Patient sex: M
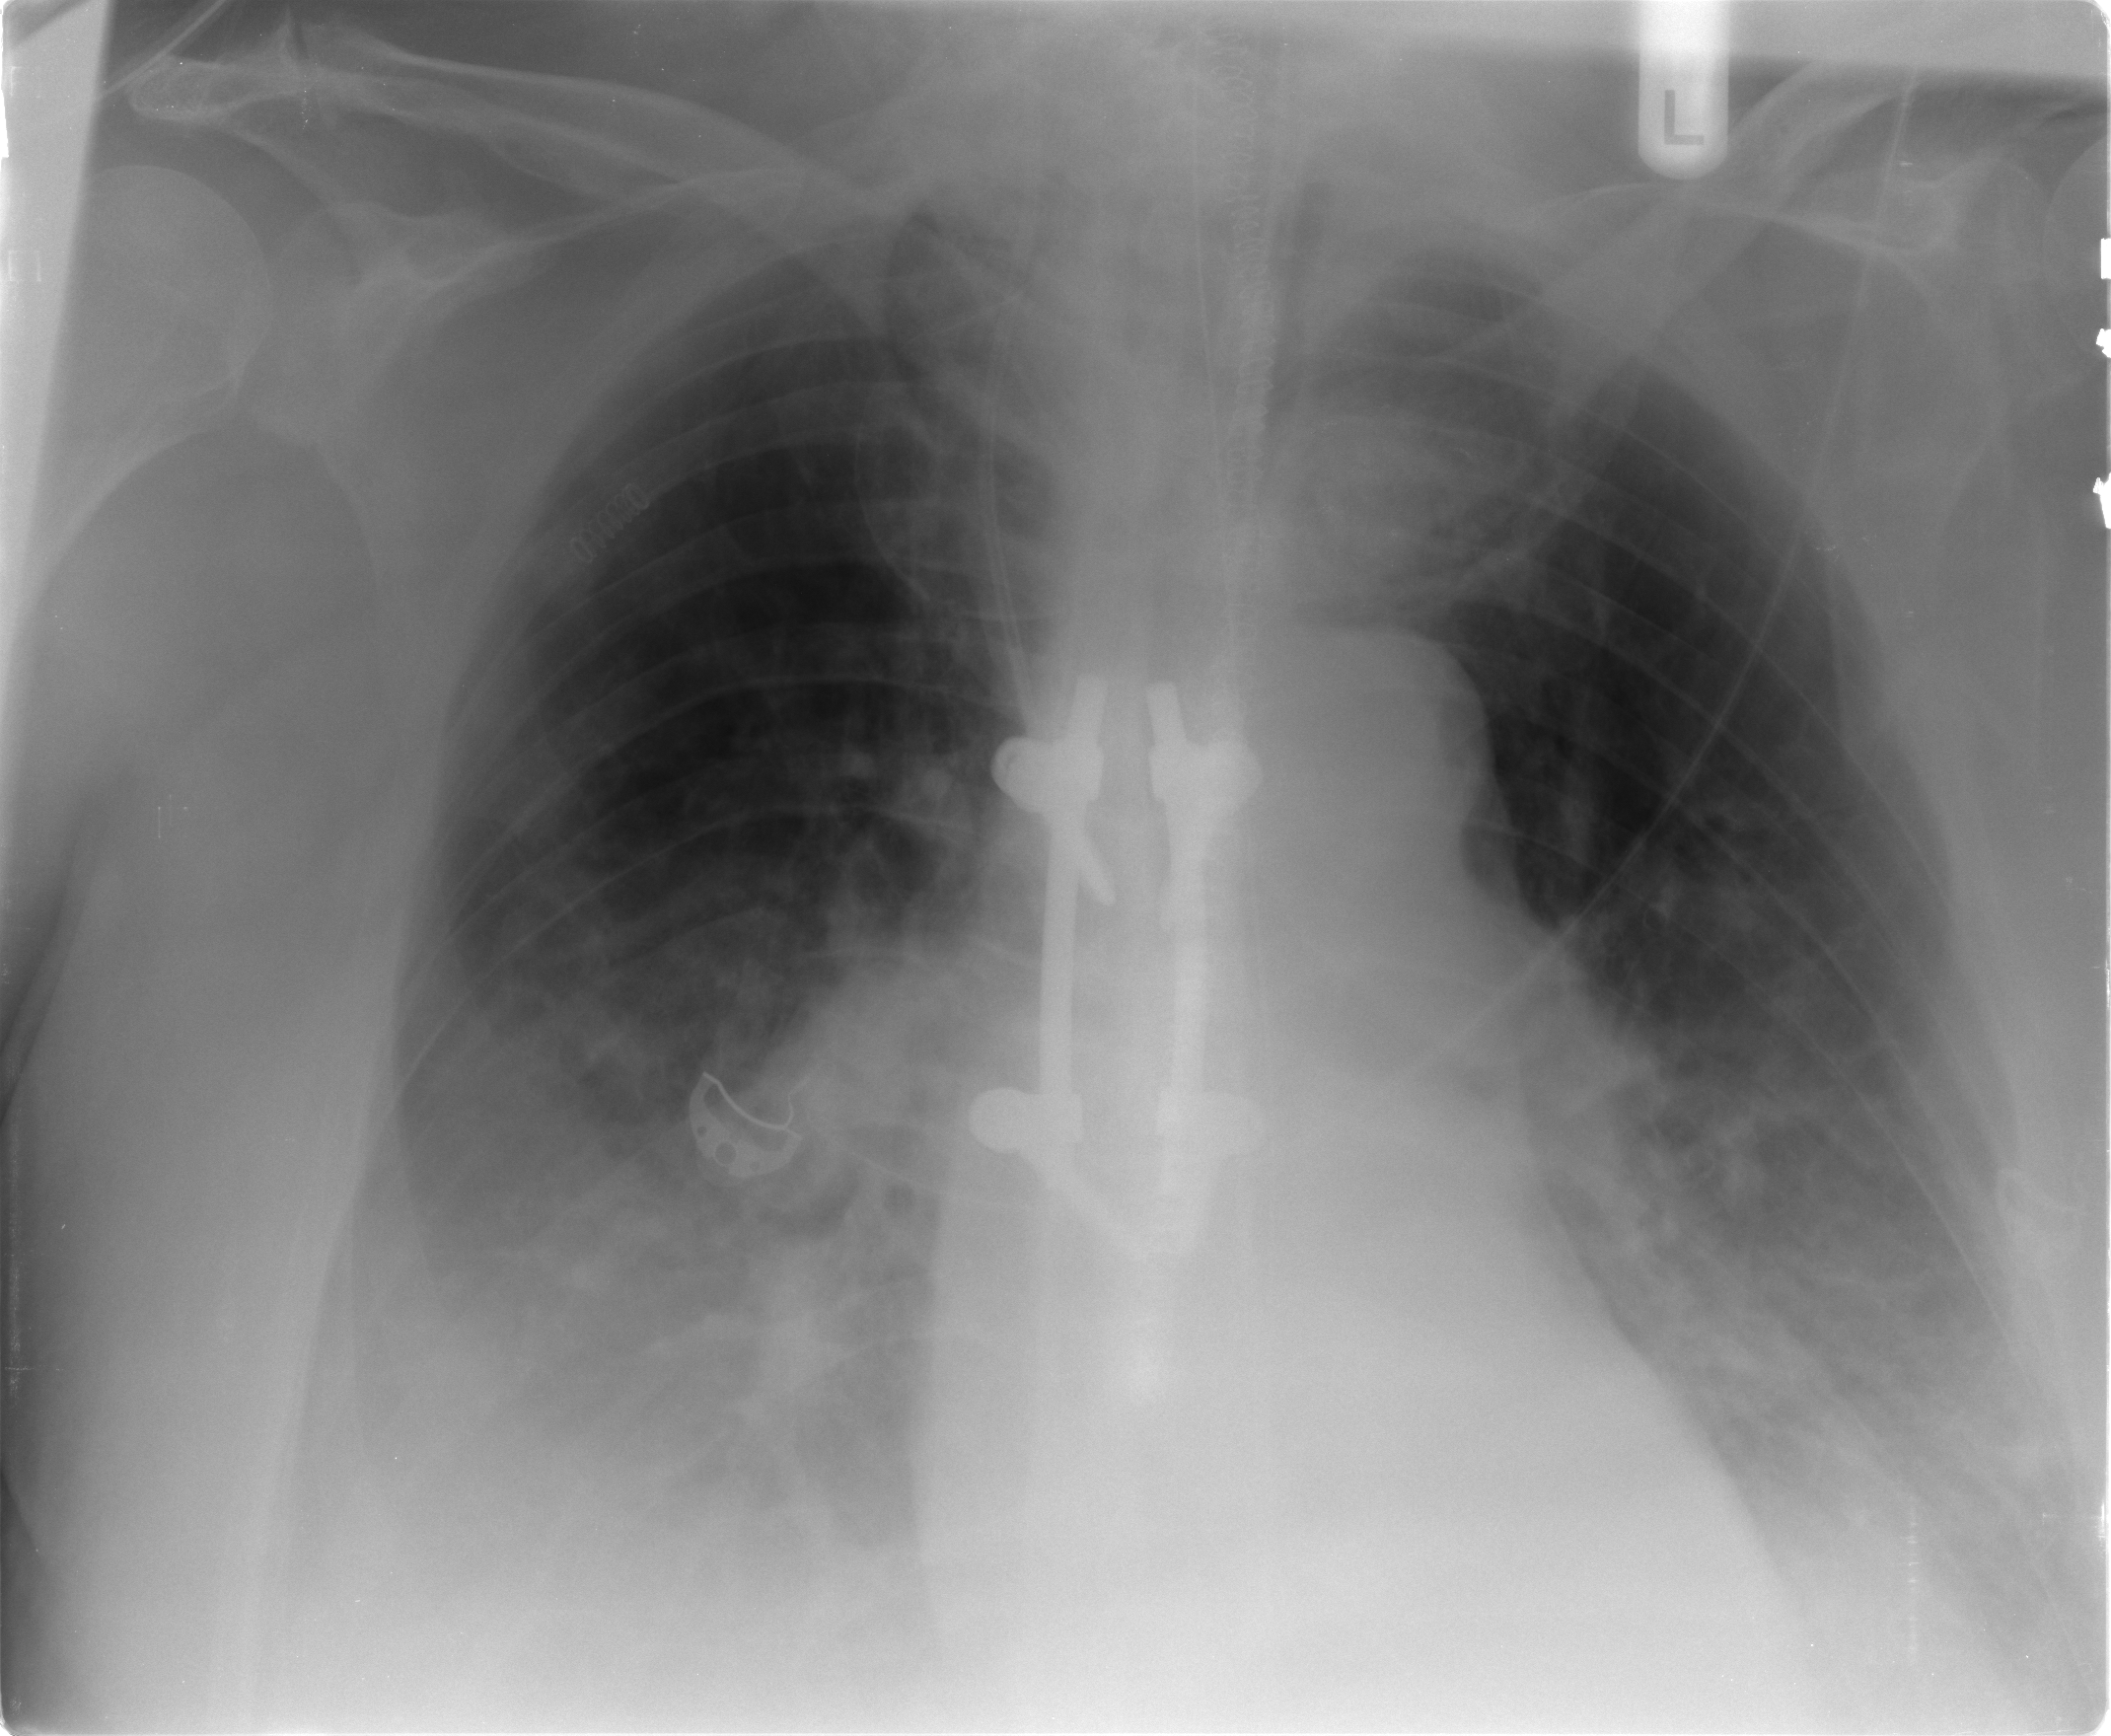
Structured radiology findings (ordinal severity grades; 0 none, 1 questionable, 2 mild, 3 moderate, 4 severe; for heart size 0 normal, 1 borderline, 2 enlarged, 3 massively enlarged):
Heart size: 1
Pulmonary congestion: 2
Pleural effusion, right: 3
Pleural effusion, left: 2
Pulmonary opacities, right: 2
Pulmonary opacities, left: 2
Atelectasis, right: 2
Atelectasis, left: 2